Question: Today I was perusing my munin graphs and logfiles on one of my VPSes running Apache, and I noticed that there was a huge amount of traffic for about a day and a half (averaging 1.2 MB/second of en0 throughput... not too nice for my monthly quotas), all from the same IP address, and all were for one of two files:
'''
76.186.15.152 - - [21/Dec/2011:09:41:12 -0600] "GET /sites/lifeisaprayer.com/files/blog-images/squirrel-relax.gif HTTP/1.1" 200 250872 "-" "AndroidDownloadManager"
76.186.15.152 - - [21/Dec/2011:09:43:36 -0600] "GET /sites/lifeisaprayer.com/files/blog-images/crucifix-power-strip-20100831-120018.jpg HTTP/1.1" 200 93618 "-" "AndroidDownloadManager"
'''
If a request comes from the Android browser, the user agent is something different (don't remember exactly what it is, but it's something like WebKit...).

My question is: what does AndroidDownloadManager represent, and what (wild speculation welcome) do you think could've spent that day and a half downloading the exact same image files about a million times, up to 20 times/second?
And why would all these requests be coming from the same IP address... I can't imagine someone had an android tablet or phone sitting around downloading 20ish GB of data. The battery would've died in about 30 minutes--shorter if it was on 4G LTE!
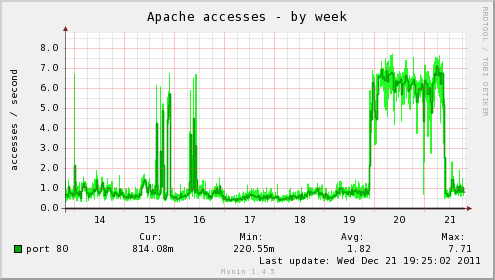
Answer: > I can't imagine someone had an android tablet or phone sitting around
downloading 20ish GB of data. The battery would've died in about 30
minutes--especially if it was on 4G LTE!
Any agent (the device making the connection) can present any <URL> string that it wants to your server. It doesn't mean that a mobile device made all or any of the requests; it just means that "AndroidDownloadManager" was in the 'User-Agent' HTTP header.
> And why would all these requests be coming from the same IP address
Denial of service attack? High value datacenters get bombarded with massive amounts of DOS and DDOS traffic. You may or may not be a "high value target", but sending millions of requests with a spoofed user agent string takes only minimal programming knowledge.
And if the attacker is malicious, they might identify a resource that is expensive to serve and target that to cause maximum damage.
Add a firewall rule (or talk to your host) to throttle or block traffic from that IP if it continues to be a problem. Keep in mind you might block wanted traffic as well depending on a variety of factors. It's also possible that the IP is spoofed.
For what it's worth, that IP looks to be from Texas, US:
<URL>